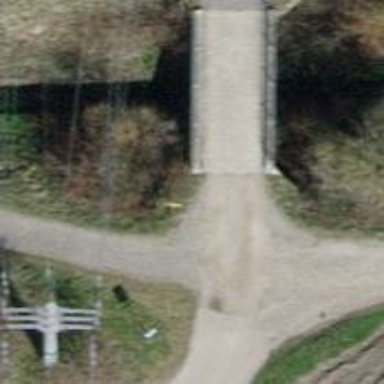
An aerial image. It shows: Track road on concrete bridge with grade 1 track type.